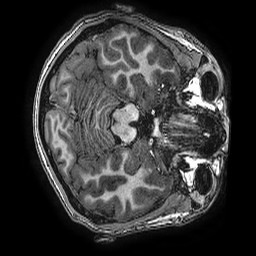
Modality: T1w
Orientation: axial
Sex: female
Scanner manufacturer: ge
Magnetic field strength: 3 T
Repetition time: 0.00766 s
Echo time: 0.003476 s